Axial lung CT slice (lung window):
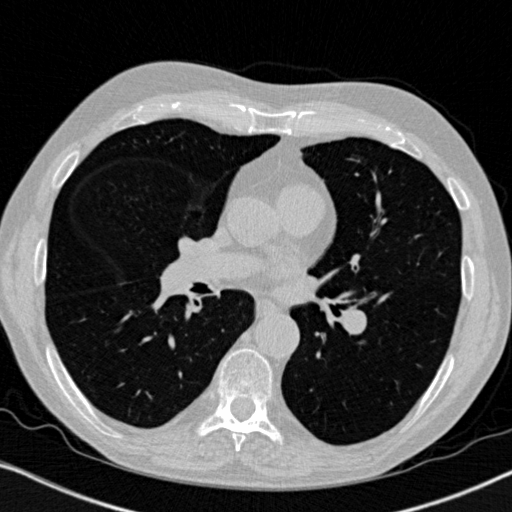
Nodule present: no